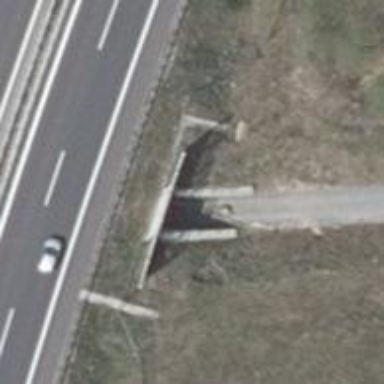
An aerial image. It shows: Footway with grade 5 track type passing through tunnel.